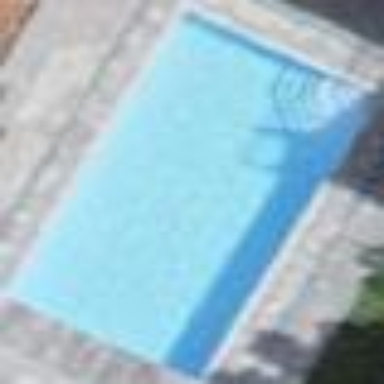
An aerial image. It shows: Swimming pool located in leisure land.